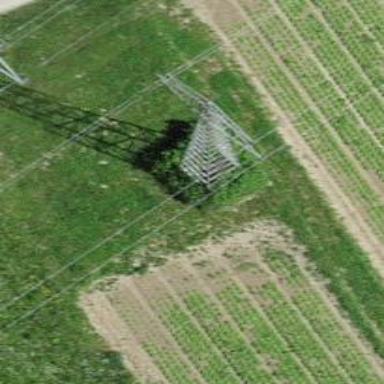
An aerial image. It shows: Lattice structure tower used for power transmission.